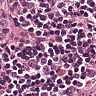
Metastatic tissue present: no